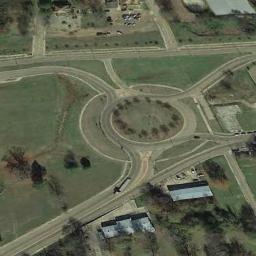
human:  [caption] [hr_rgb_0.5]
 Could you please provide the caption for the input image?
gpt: The roundabout is on the grass next to trees and buildings .

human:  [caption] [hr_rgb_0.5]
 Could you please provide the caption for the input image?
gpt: The roundabout with some exits and entrances is in the lawn and some houses are next to the roundabout .

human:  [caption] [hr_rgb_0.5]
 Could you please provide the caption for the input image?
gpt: There are several vehicles driving on the road at the roundabout, There are some buildings and some trees and some lawns around the roundabout, And many cars are parked in the open space beside the roundabout .

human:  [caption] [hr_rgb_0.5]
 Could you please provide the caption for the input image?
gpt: The roundabout is surrounded by grass .

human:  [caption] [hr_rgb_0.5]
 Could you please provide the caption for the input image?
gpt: There are green lawns around the roundabout .